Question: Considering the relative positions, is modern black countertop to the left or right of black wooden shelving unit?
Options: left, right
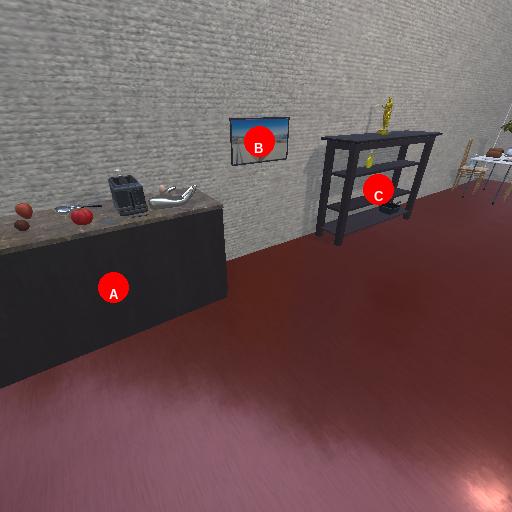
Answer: left